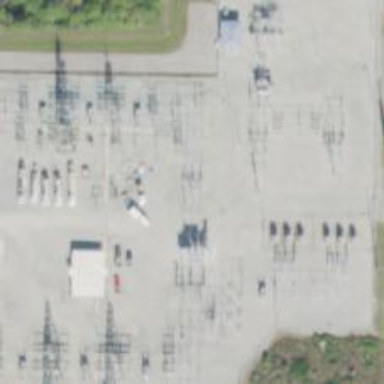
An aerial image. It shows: Switch used for power control.